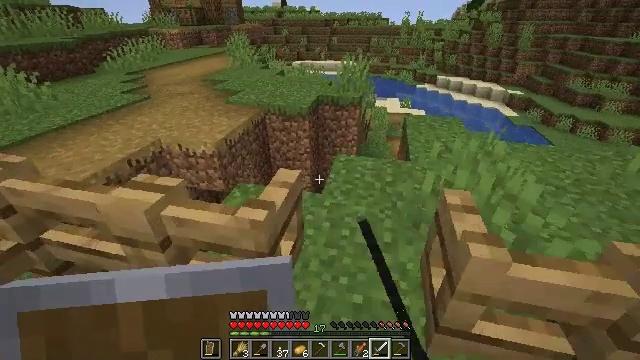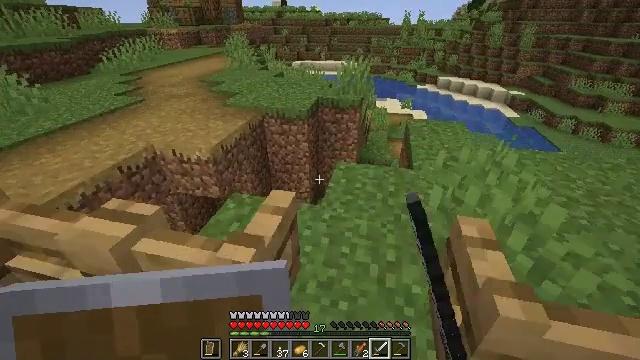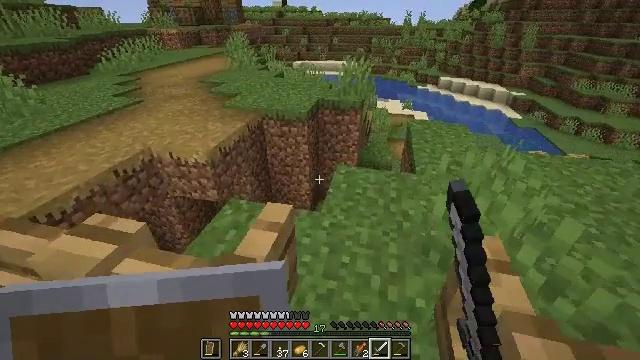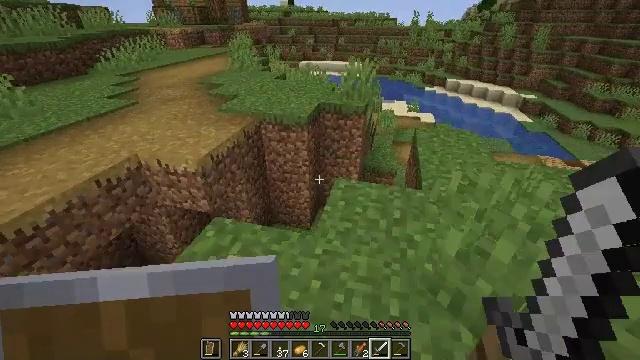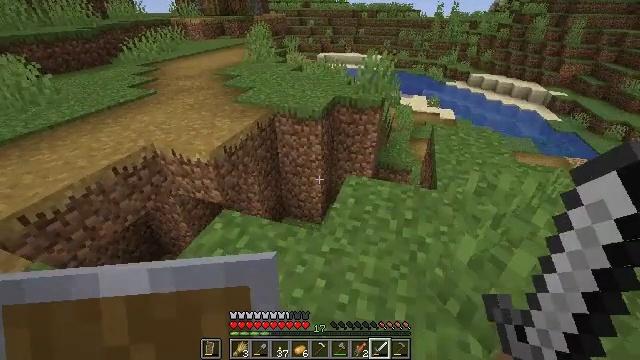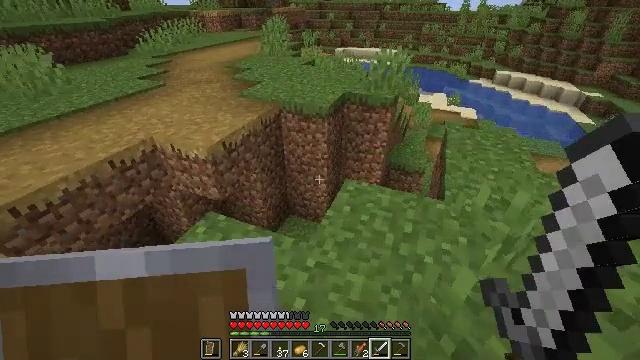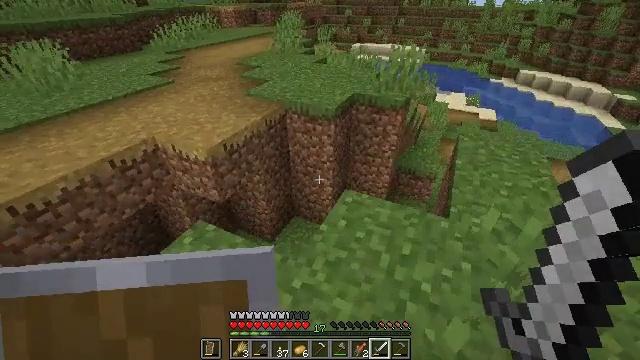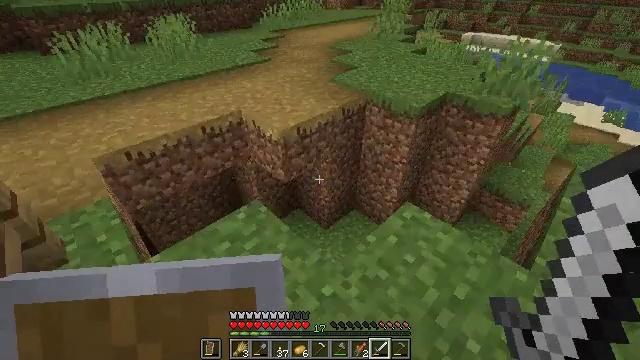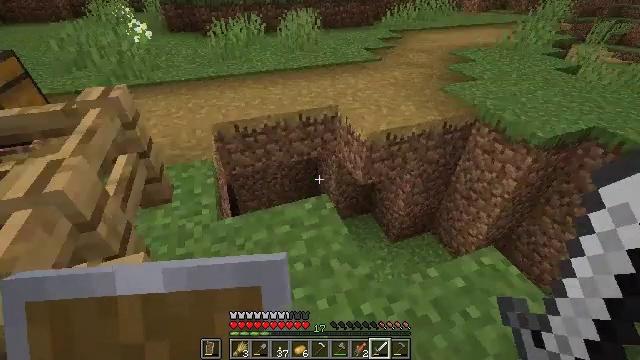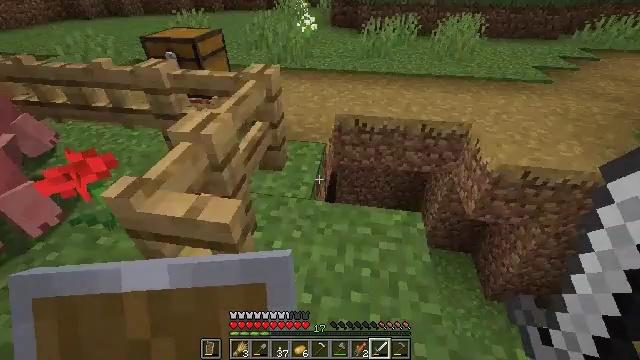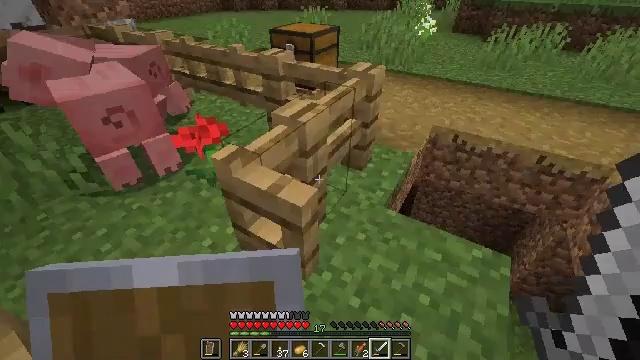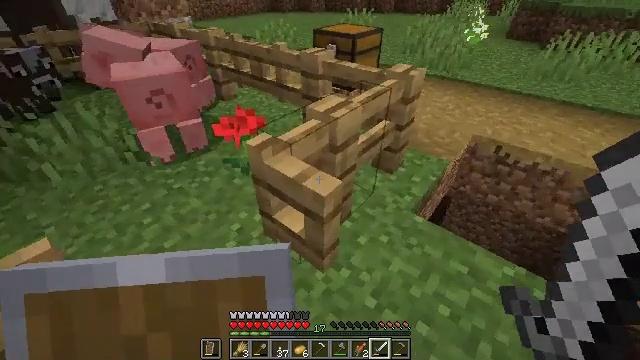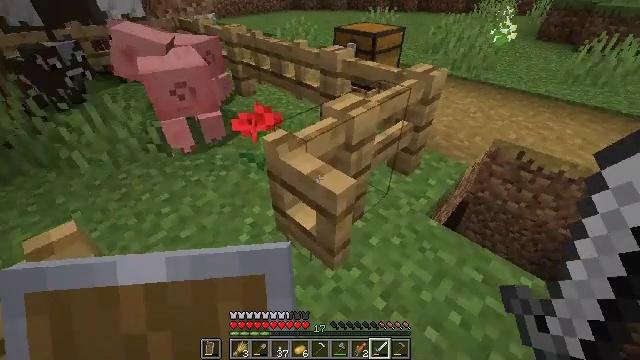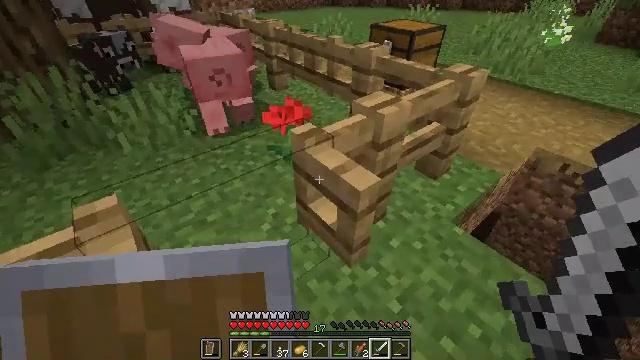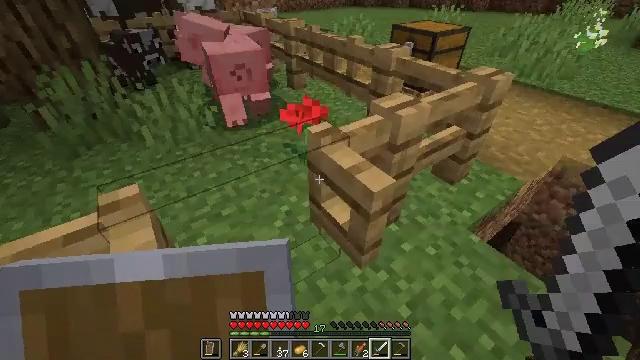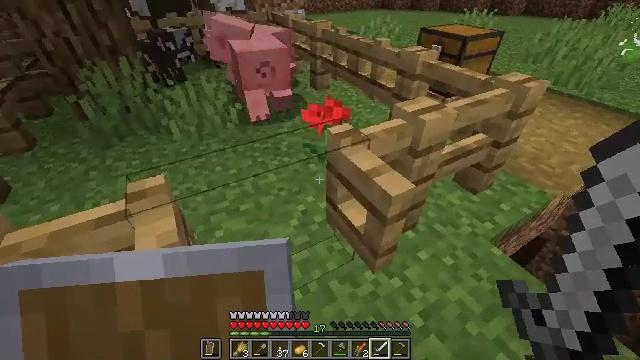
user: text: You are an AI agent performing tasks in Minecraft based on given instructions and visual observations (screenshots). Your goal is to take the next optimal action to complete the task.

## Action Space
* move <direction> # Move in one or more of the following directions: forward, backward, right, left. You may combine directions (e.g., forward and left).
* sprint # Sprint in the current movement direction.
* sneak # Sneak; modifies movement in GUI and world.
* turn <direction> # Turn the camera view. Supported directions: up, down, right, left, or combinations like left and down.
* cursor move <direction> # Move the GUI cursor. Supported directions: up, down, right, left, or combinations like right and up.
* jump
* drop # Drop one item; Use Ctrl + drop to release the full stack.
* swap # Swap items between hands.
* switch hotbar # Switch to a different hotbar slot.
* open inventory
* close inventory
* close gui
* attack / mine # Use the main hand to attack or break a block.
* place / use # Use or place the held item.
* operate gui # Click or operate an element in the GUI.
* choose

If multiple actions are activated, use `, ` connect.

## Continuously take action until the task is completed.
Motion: motion action
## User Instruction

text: Get wheat from the farmland.
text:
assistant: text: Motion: move forward
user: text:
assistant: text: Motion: move forward
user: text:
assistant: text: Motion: move forward and move right, turn left
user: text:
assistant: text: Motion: move forward and move right, turn left and down
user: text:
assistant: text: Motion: move forward and move right, turn left and down
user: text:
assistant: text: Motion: move forward and move right, turn left
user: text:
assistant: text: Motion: move forward and move right, turn left and down
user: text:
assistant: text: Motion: turn left
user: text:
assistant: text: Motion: turn left
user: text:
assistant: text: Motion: turn left
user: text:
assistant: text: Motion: turn left
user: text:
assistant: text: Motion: turn left
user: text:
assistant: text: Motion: turn left
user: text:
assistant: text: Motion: turn left
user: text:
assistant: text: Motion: turn left
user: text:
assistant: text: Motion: turn left
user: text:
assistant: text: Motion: no_op
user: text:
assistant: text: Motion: no_op
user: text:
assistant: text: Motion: use / place
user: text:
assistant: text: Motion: use / place
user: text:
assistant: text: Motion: use / place
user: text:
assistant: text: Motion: no_op
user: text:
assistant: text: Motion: turn right and up
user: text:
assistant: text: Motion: turn right and up
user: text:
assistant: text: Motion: turn right
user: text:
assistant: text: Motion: turn right
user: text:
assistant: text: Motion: turn right
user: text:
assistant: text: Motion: no_op
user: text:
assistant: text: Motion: no_op
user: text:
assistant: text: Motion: no_op